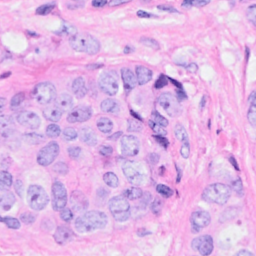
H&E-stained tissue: Breast